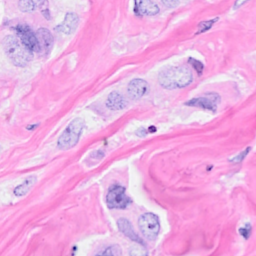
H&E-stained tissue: Breast